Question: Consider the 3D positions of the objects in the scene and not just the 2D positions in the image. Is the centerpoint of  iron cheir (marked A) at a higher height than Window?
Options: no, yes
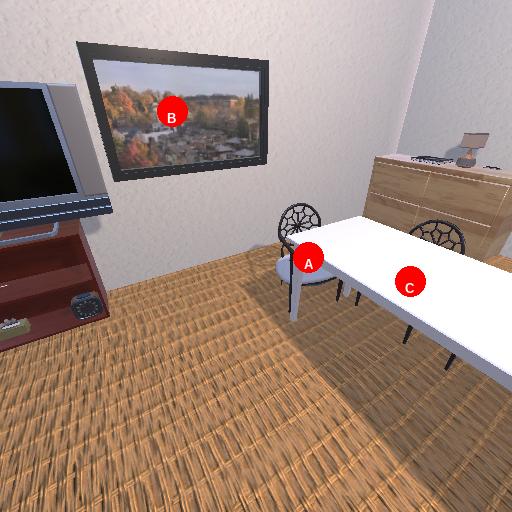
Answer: no